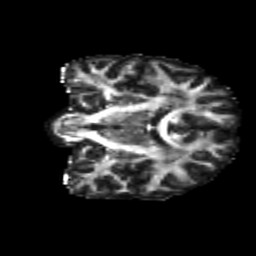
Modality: FA
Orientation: coronal
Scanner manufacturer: siemens
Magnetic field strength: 3 T
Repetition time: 4.16 s
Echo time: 0.0806 s